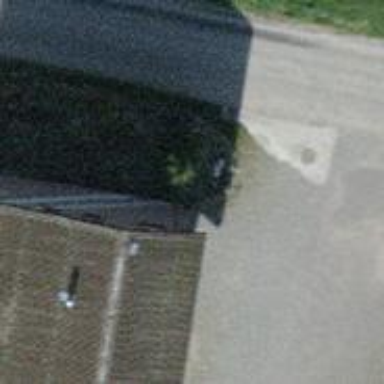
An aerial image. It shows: Detached building with gabled roof.